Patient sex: M
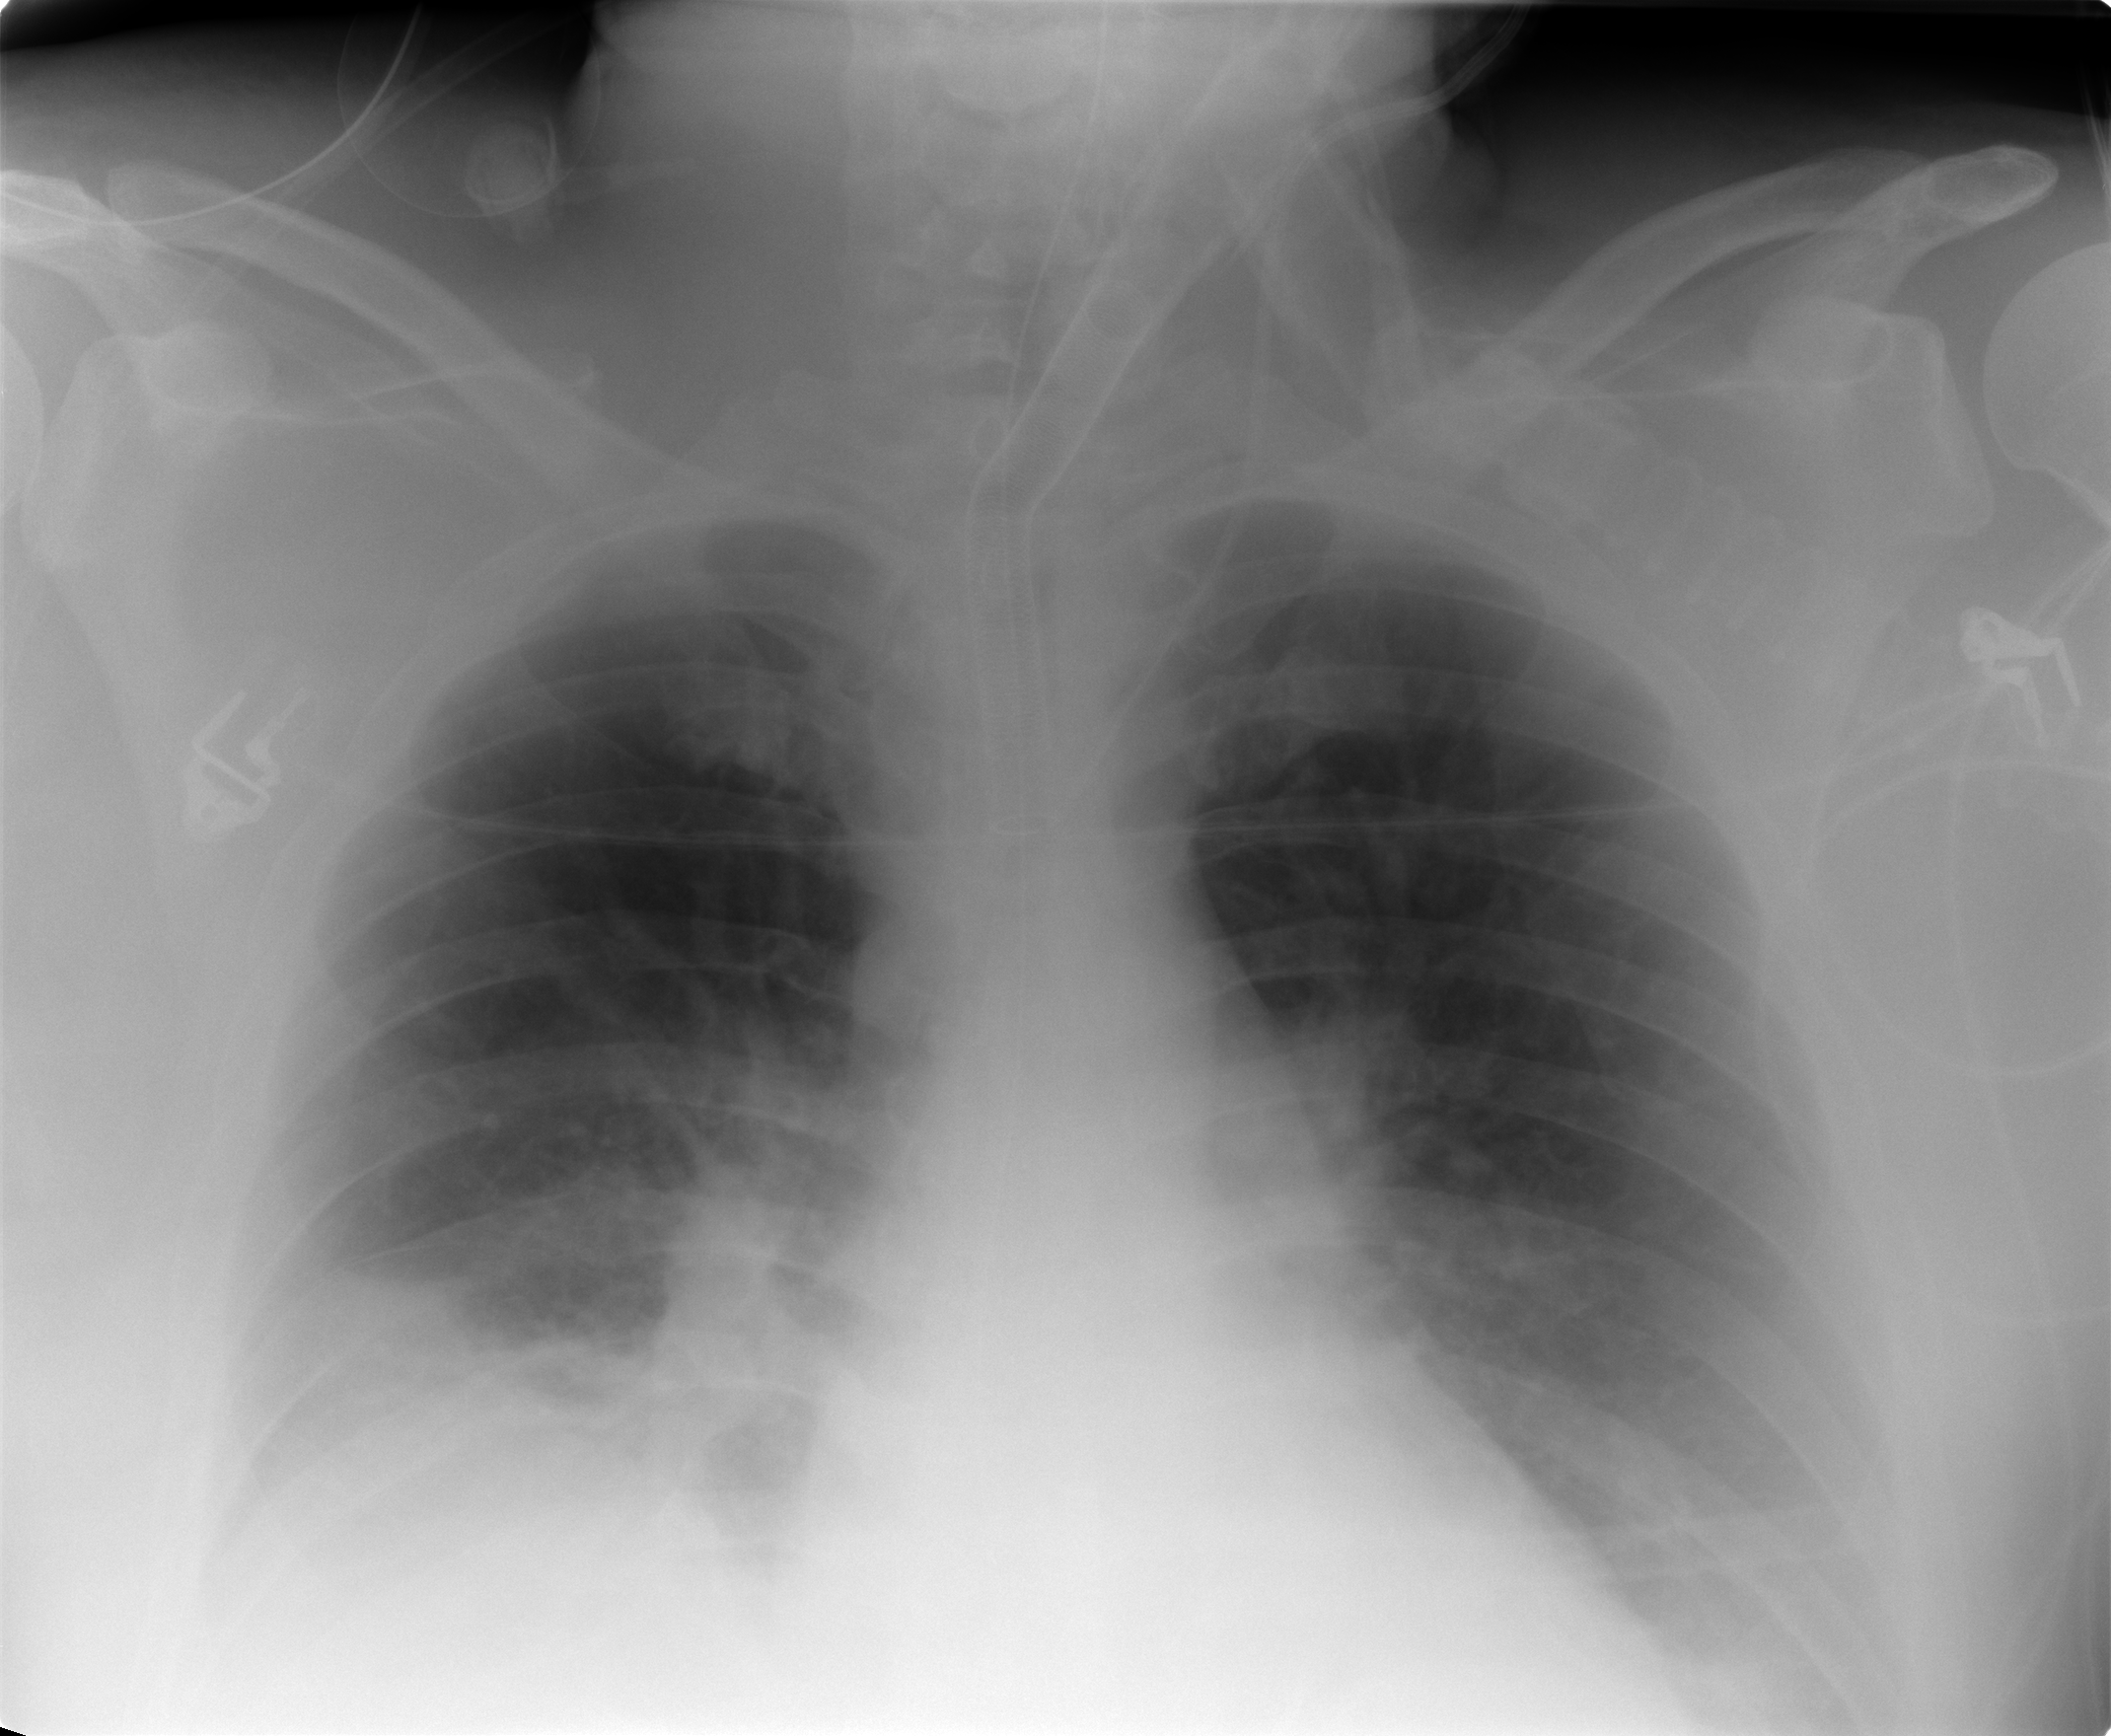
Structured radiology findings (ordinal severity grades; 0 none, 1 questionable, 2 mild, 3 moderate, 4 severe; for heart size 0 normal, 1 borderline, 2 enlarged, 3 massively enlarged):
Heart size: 1
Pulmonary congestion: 2
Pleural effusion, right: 2
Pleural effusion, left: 1
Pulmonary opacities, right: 2
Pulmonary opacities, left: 1
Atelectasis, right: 3
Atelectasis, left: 2